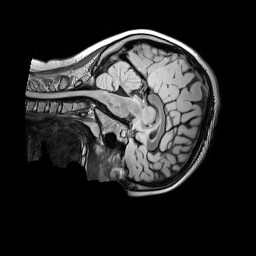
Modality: FLAIR
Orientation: sagittal
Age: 10
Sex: male
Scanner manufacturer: siemens
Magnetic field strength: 3 T
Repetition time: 5 s
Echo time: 0.388 s